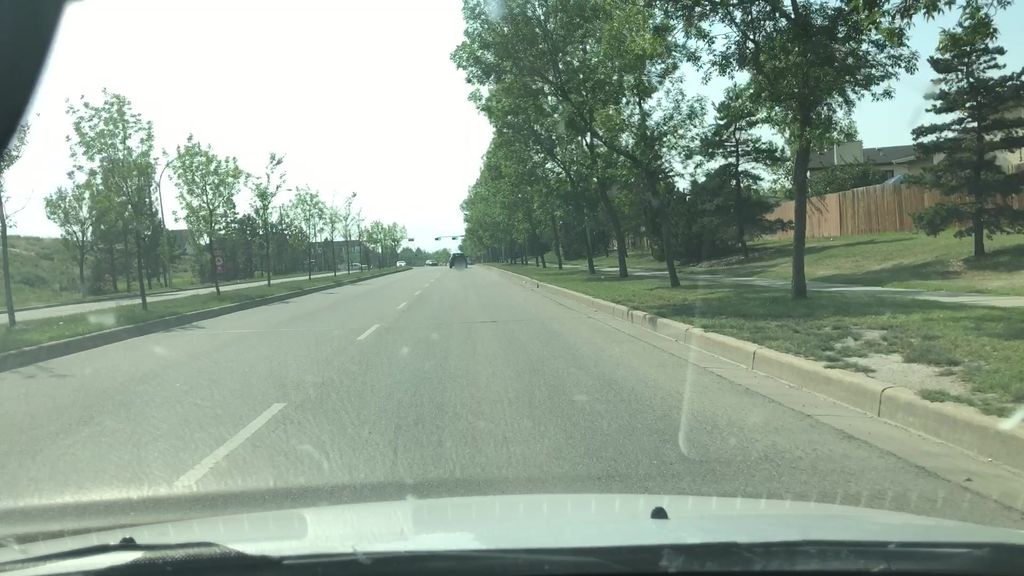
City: edmonton